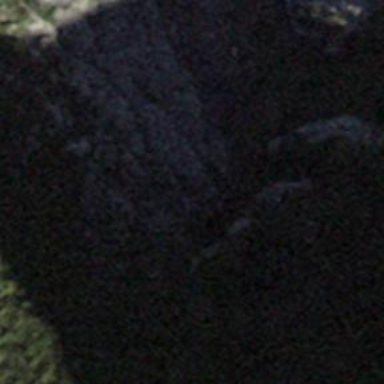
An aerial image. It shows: Cliff in nature.